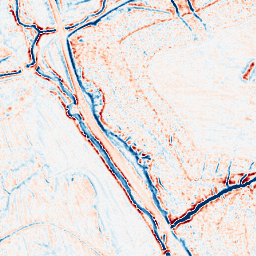
Category: edge_preserving
Decomposition family: bilateral
Decomposition parameters: d: 9
sigma_color: 25
sigma_space: 25
Upsampling method: sinc_blackman
Upsampling parameters: scale: 2
kernel_size: 4
Upsampling scale: 2